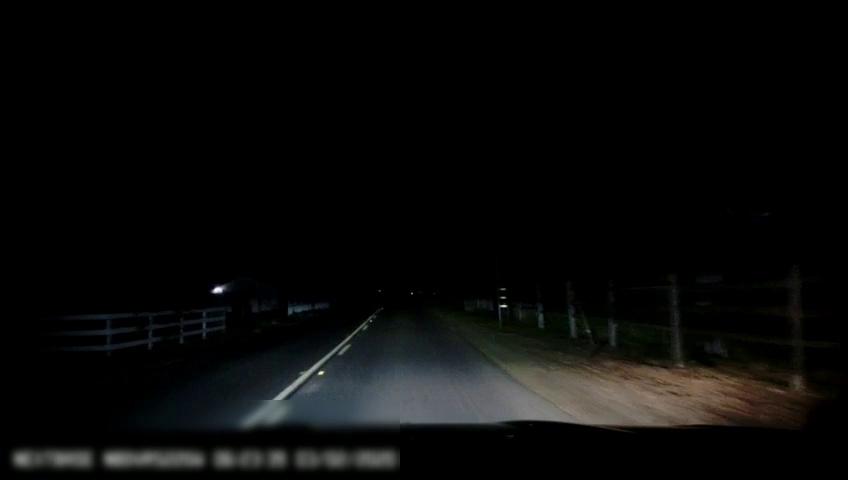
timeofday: Night
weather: Other
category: Drivable Space
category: Lanes | Current Lane
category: Lanes | Alternate Lane